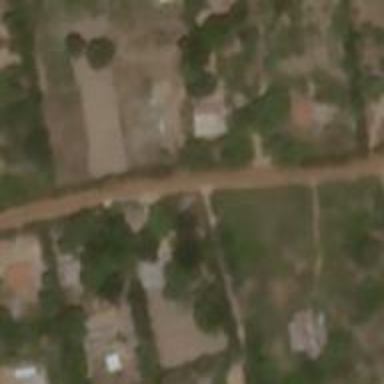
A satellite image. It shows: Unclassified road.